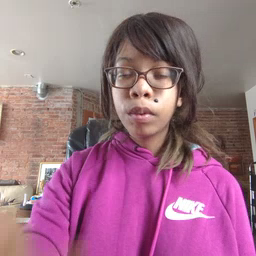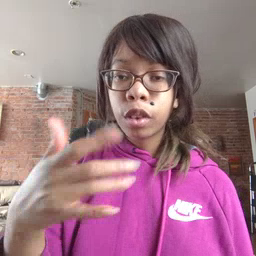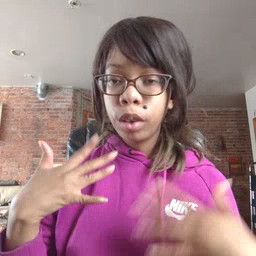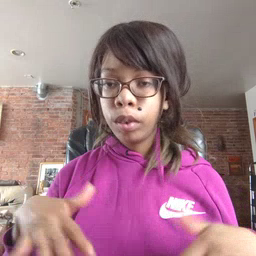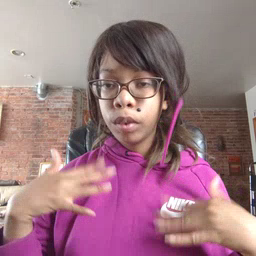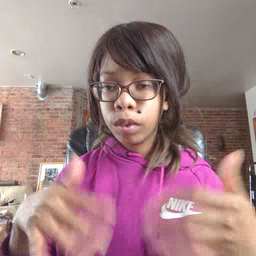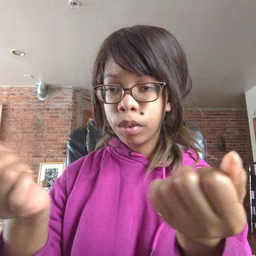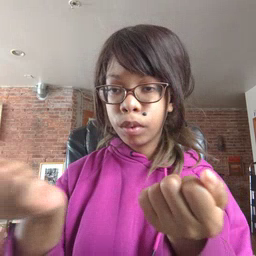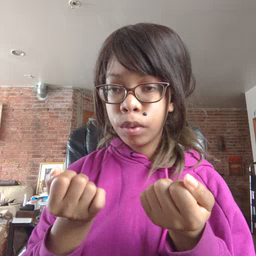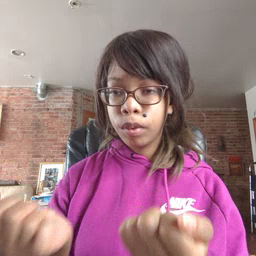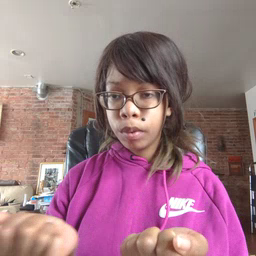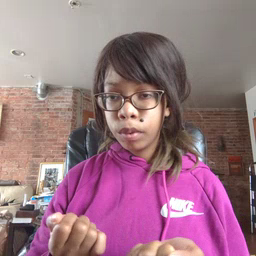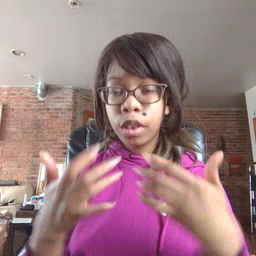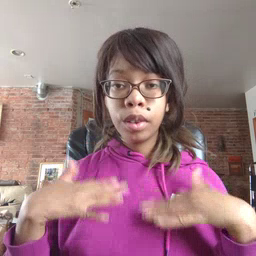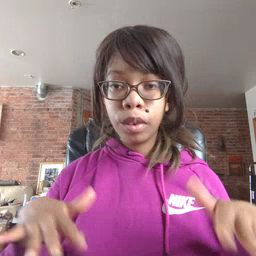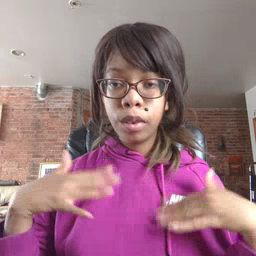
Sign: drawer